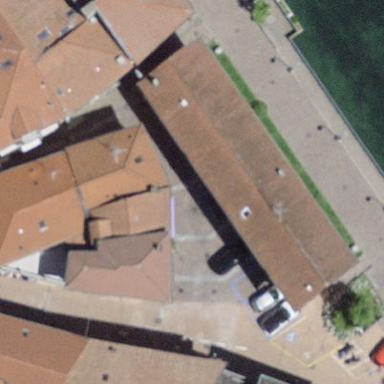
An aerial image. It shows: Government building.